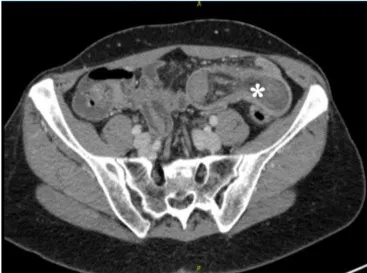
Abdominal CT scan: *indicates the ileo-ileal intussusception. (A) CT transverse section.
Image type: radiology (ct)